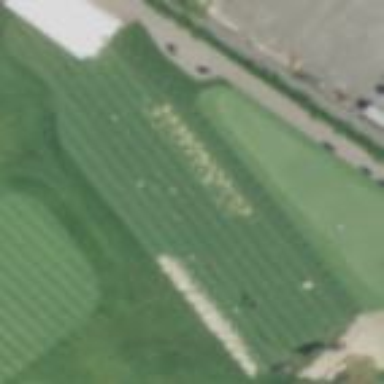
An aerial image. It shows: Grassy area designated for golf tee.